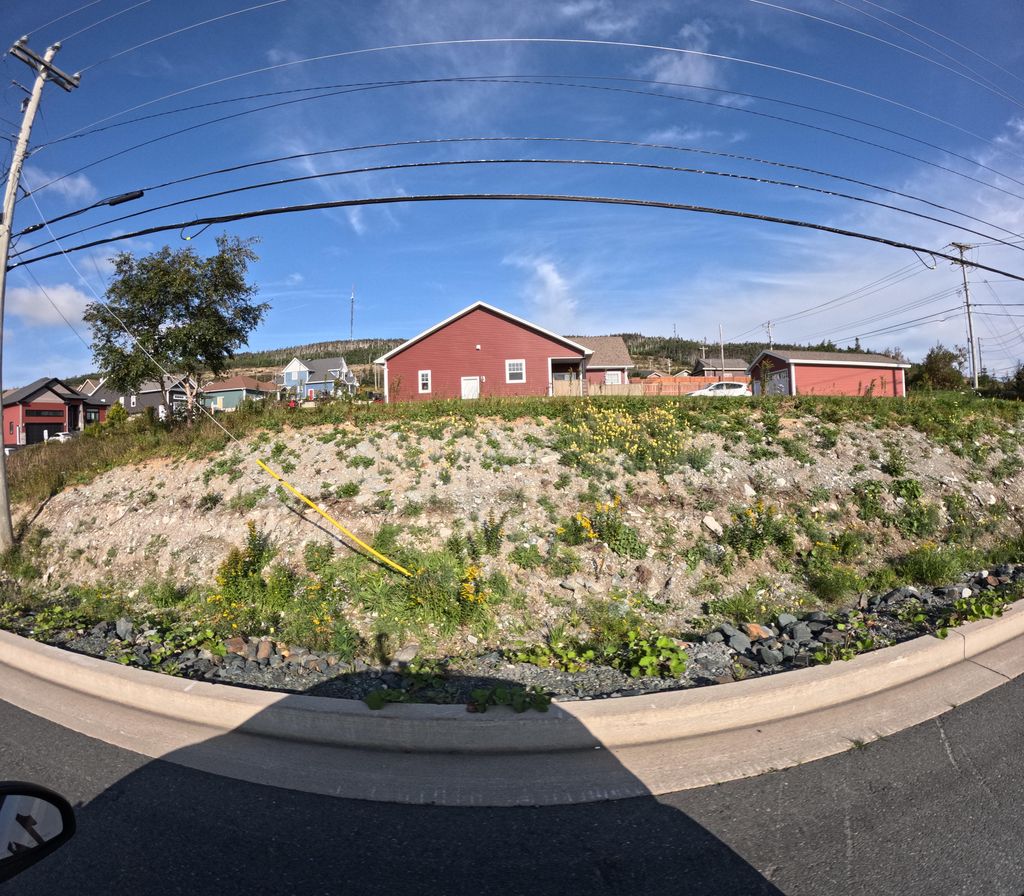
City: st_johns